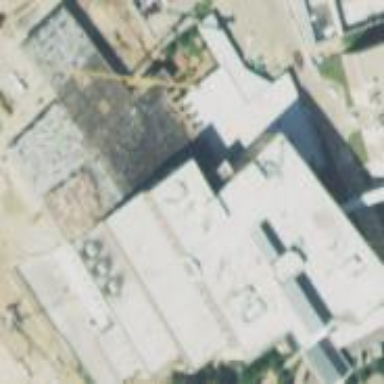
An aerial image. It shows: Hospital building.